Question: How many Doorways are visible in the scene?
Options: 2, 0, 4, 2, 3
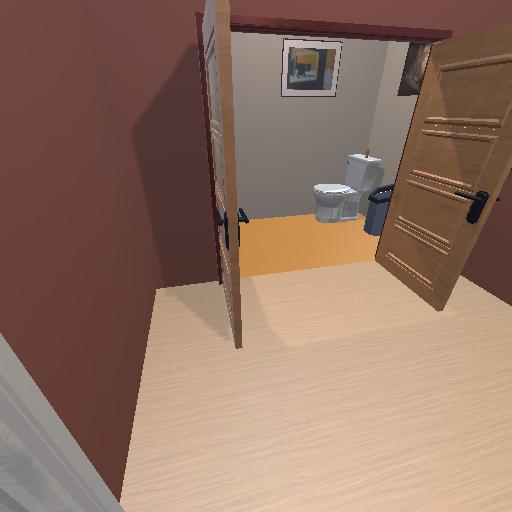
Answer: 2